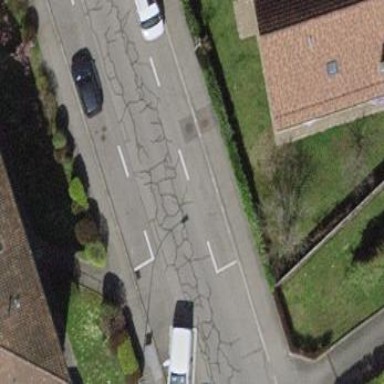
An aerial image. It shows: Parking lane.